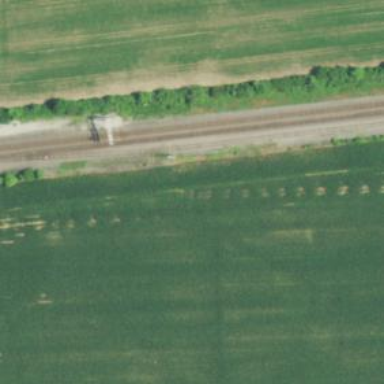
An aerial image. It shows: Railway siding with rails.